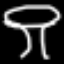
Label: mushroom